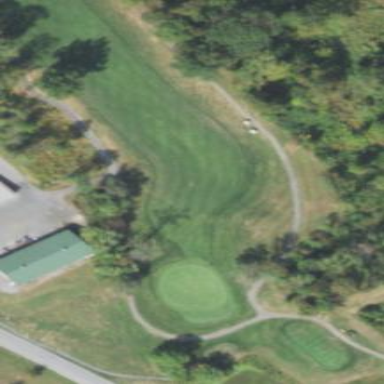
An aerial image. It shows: Well-maintained grass fairway on golf course.